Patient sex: M
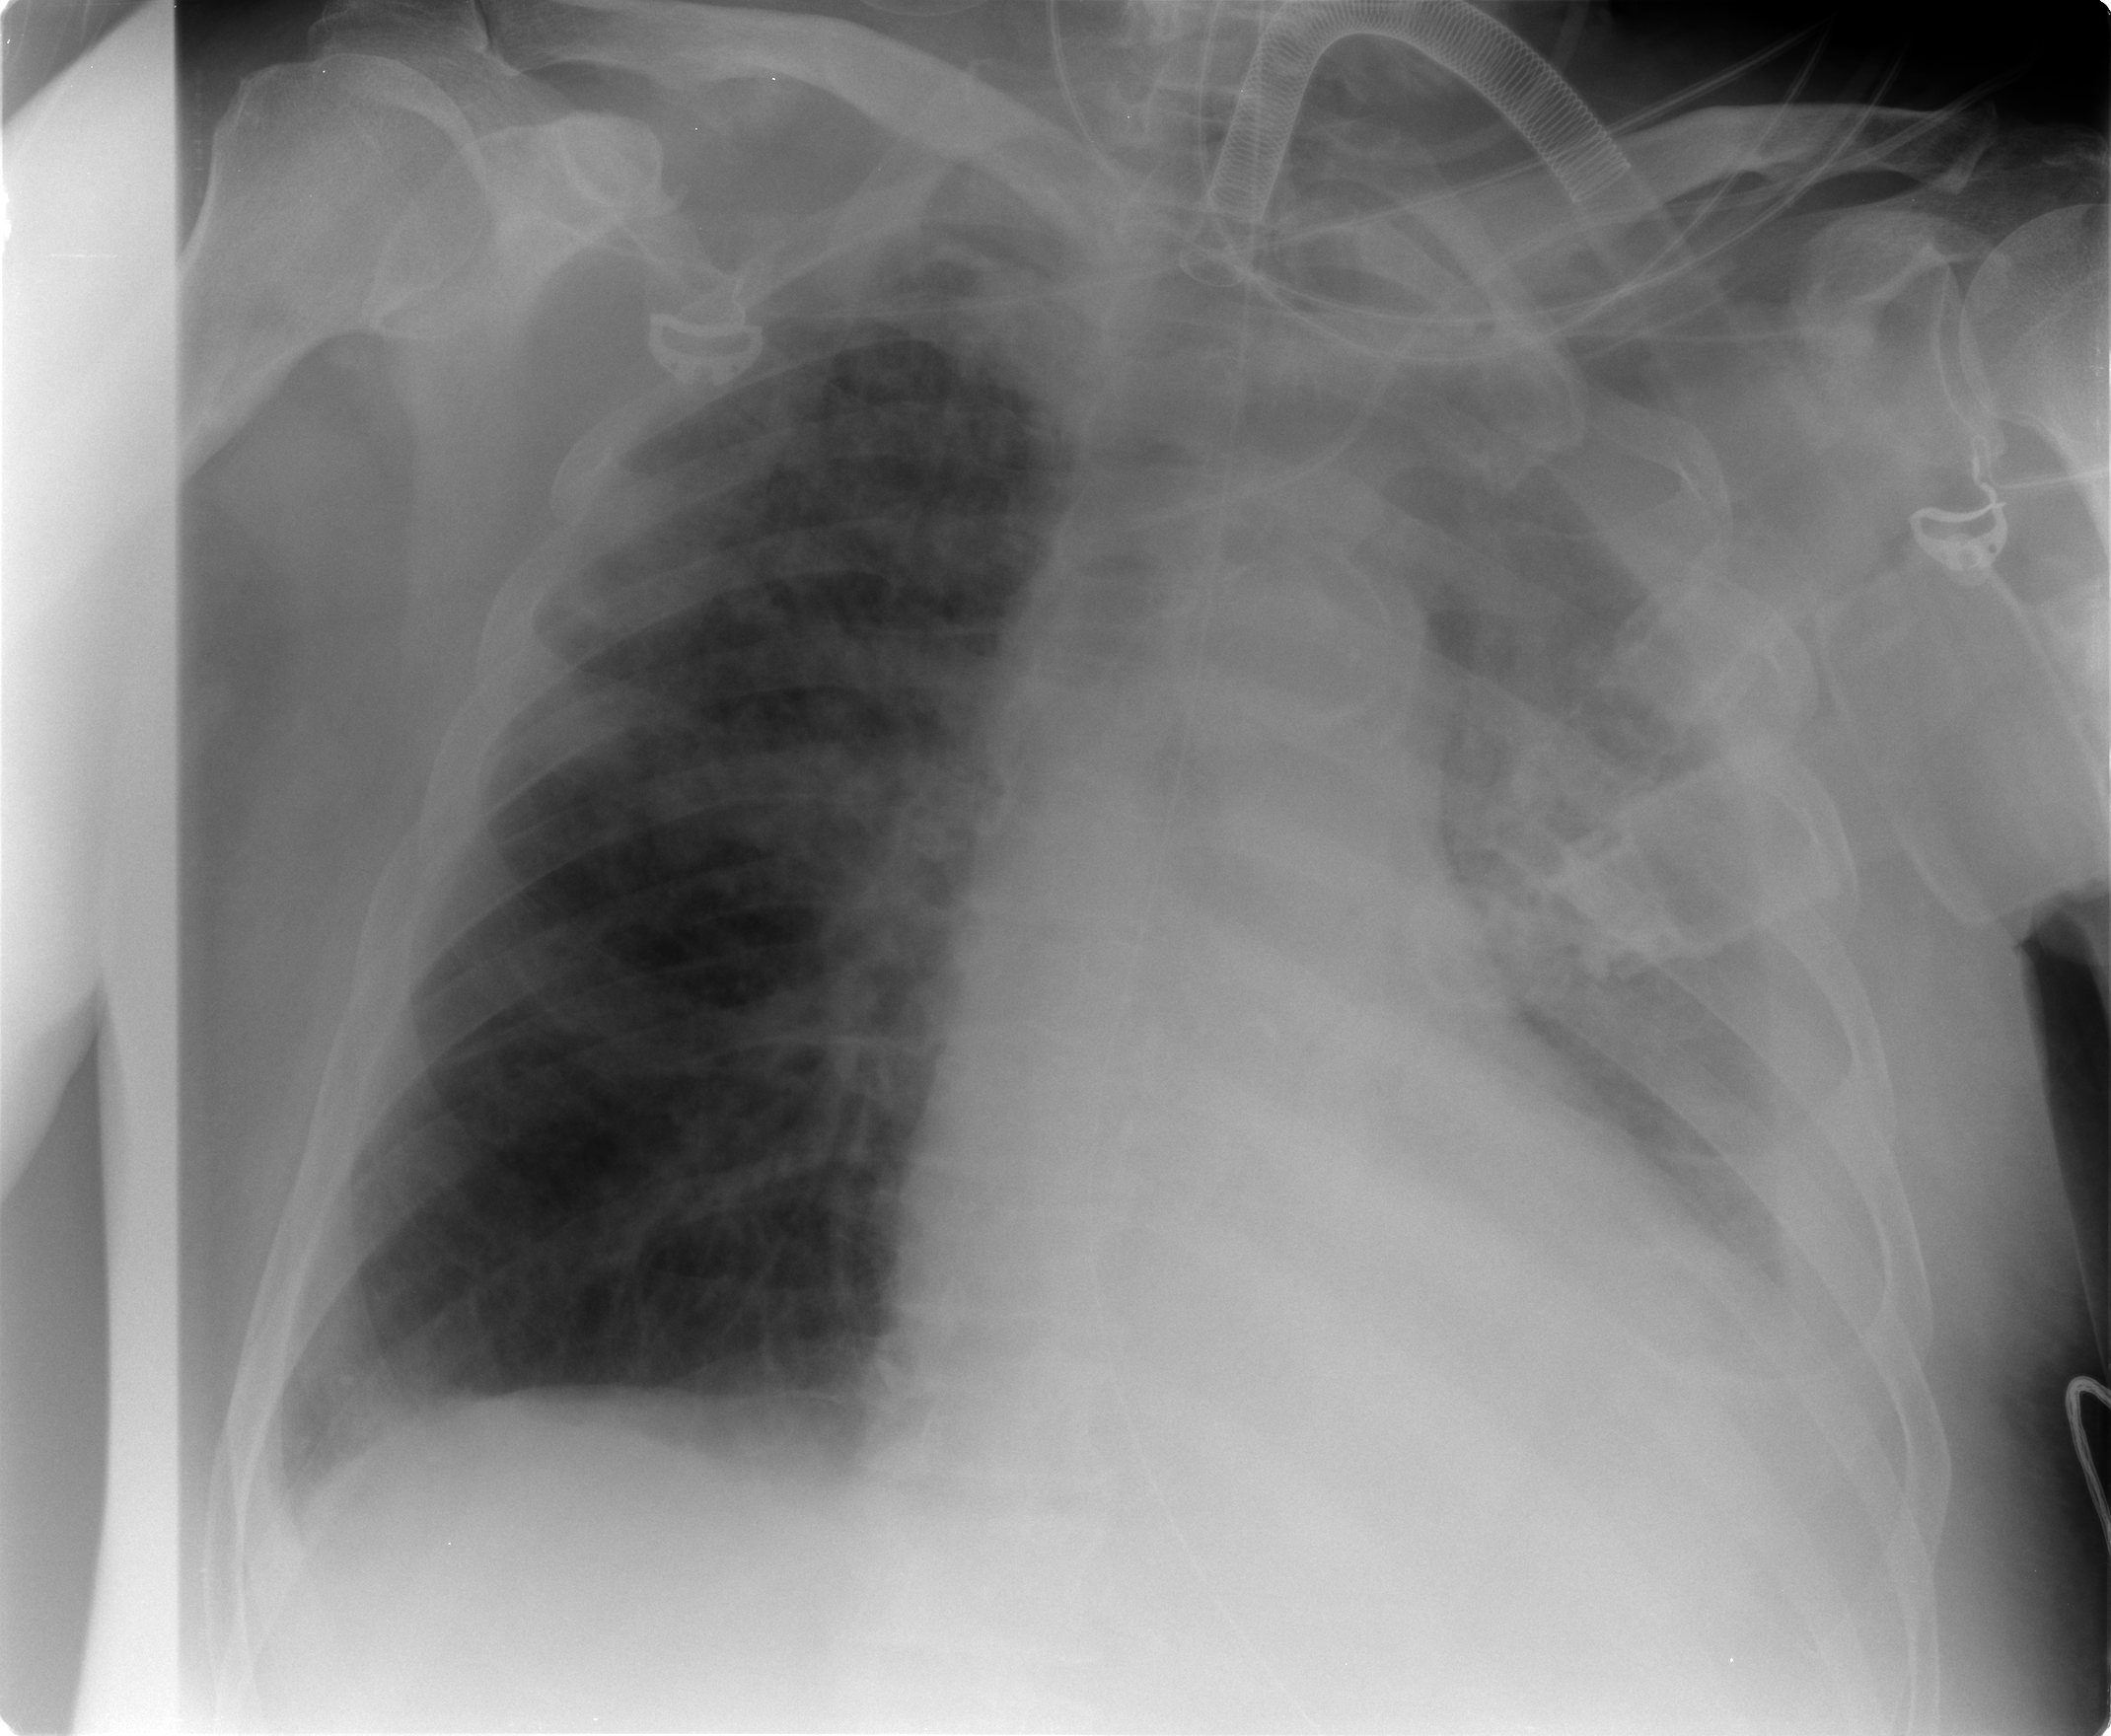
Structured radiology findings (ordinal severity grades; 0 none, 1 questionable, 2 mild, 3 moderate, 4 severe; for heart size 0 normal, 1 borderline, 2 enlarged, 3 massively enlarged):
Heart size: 2
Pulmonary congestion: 2
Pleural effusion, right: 0
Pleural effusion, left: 2
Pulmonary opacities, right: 2
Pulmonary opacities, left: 2
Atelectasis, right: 2
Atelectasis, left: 2